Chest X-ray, PA view. Patient: 36 years old, sex F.
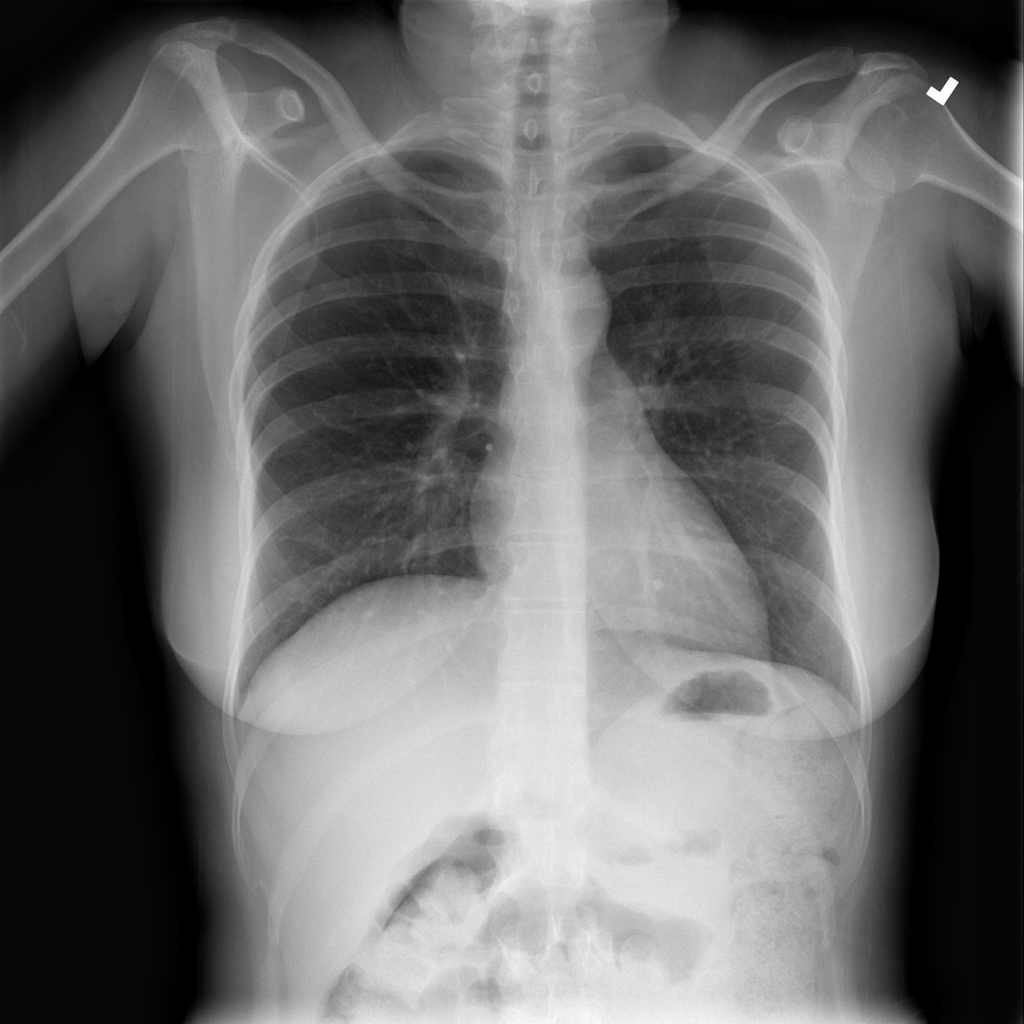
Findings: No Finding